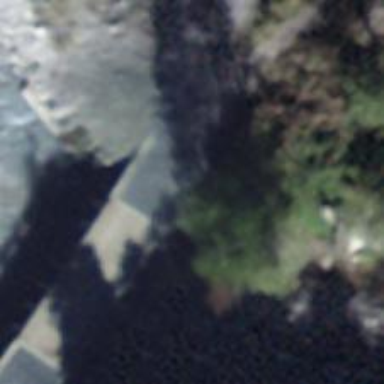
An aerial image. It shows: Path leading to bridge.